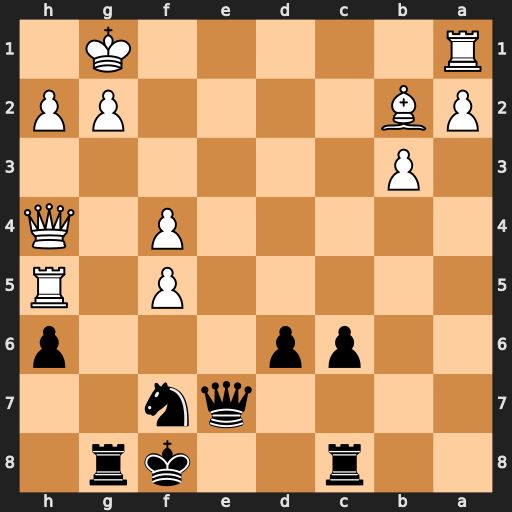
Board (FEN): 2r2kr1/4qn2/2pp3p/5P1R/5P1Q/1P6/PB4PP/R5K1
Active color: b
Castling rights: -
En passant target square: -
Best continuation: Qe2 Qh3 Qxb2